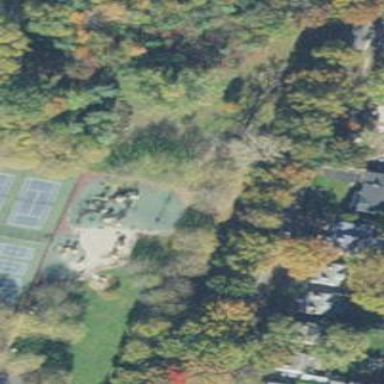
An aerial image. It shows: Playground area for leisure activities on the land.